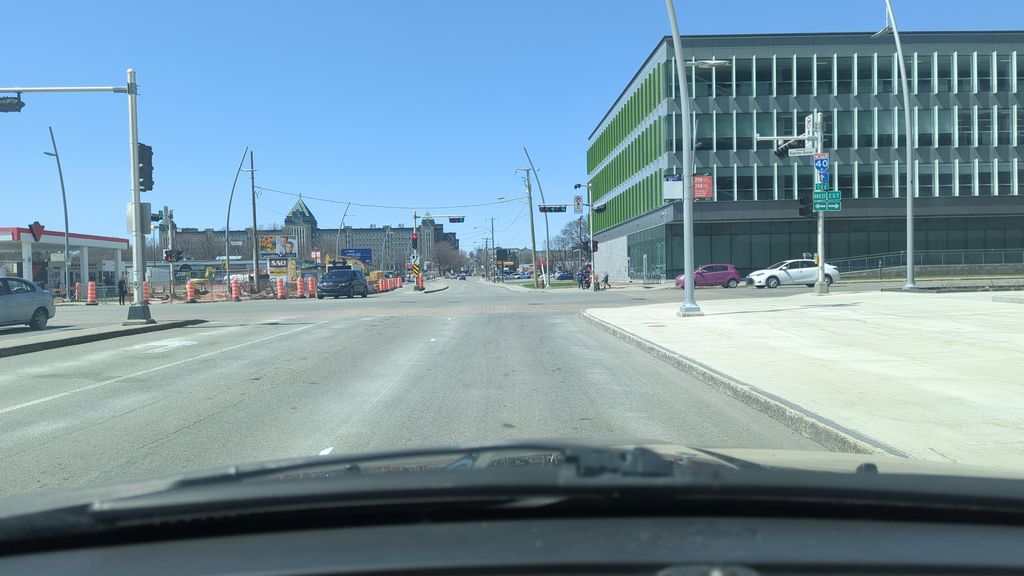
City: quebec_city